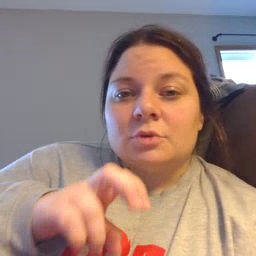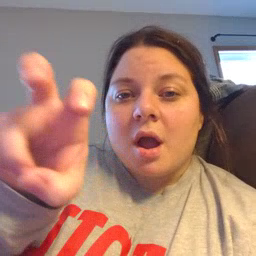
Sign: ride